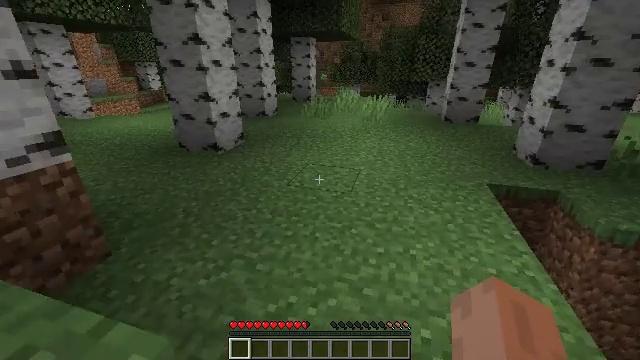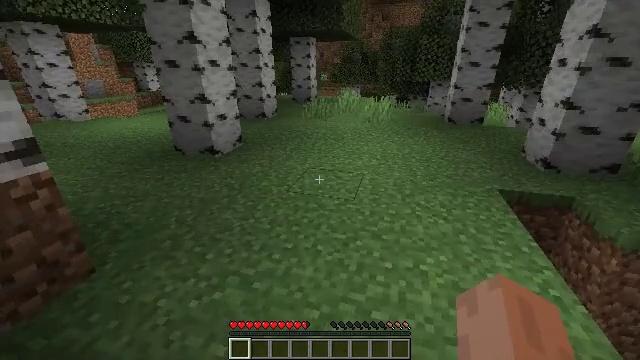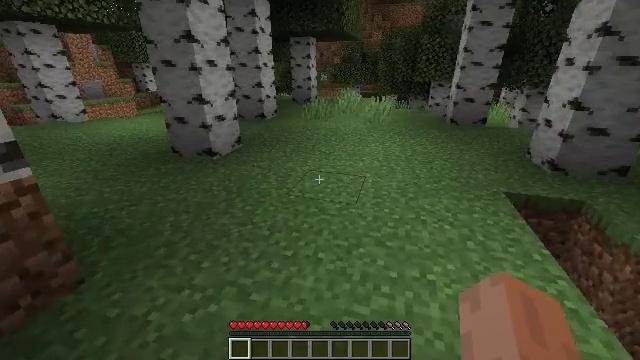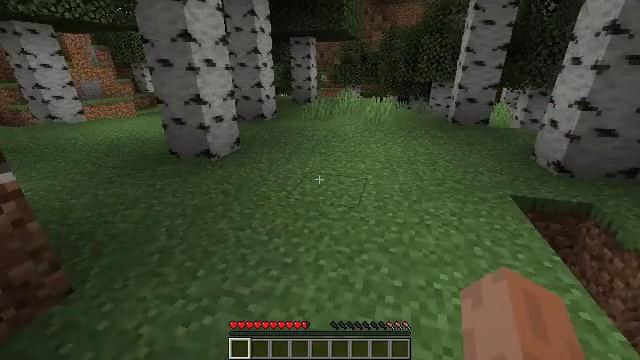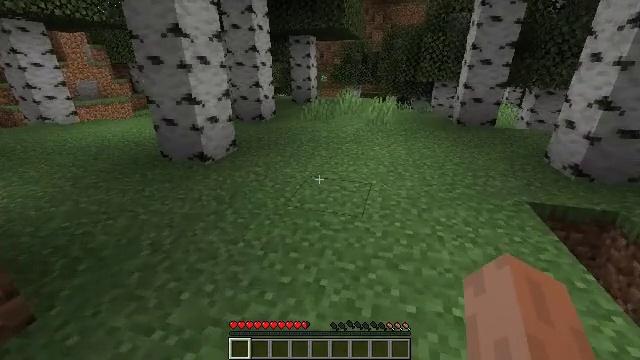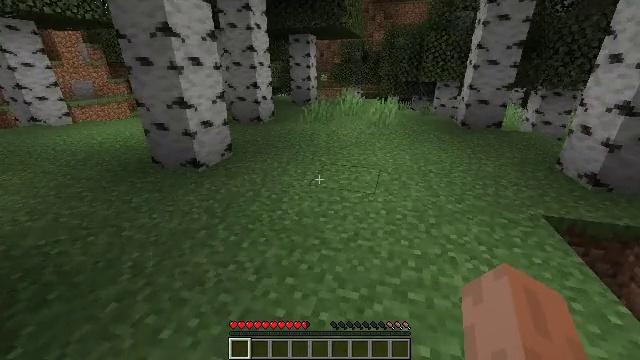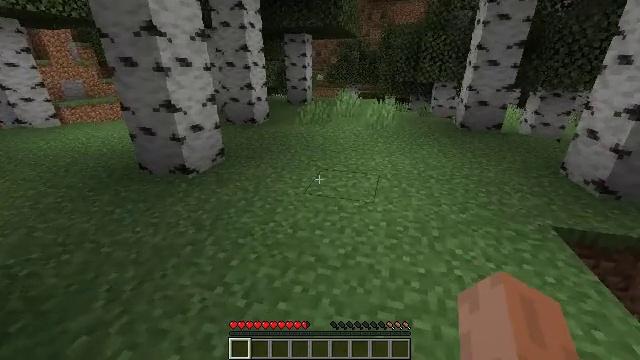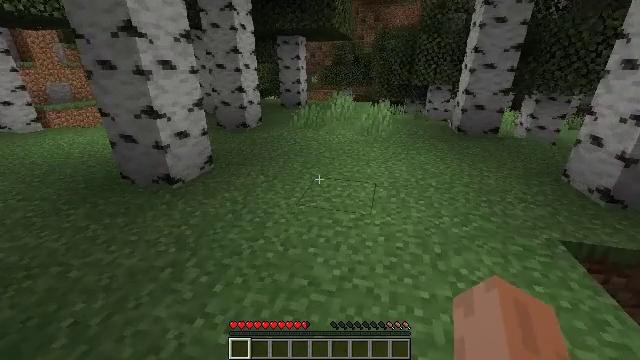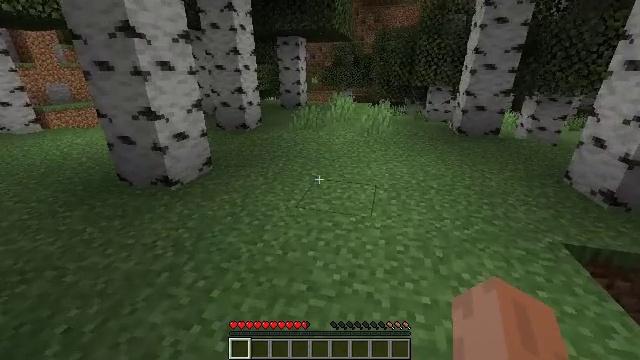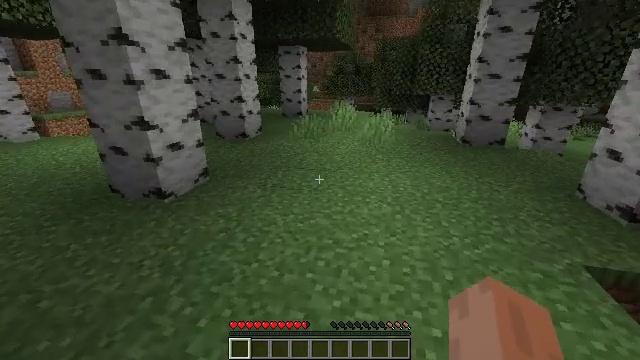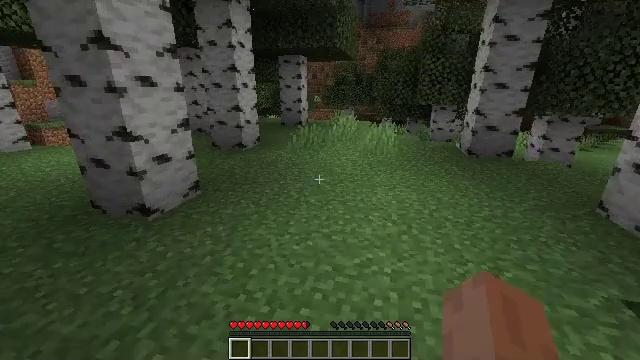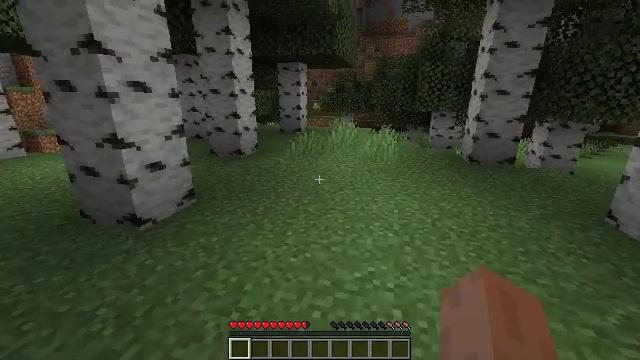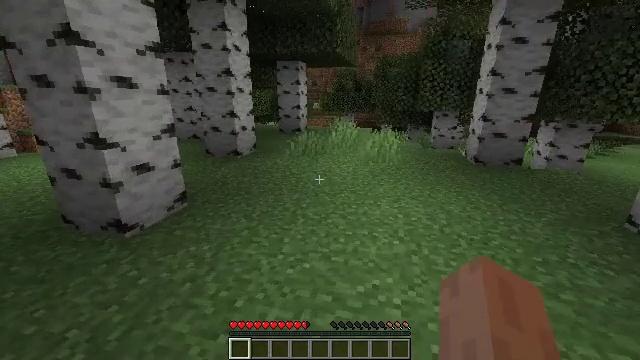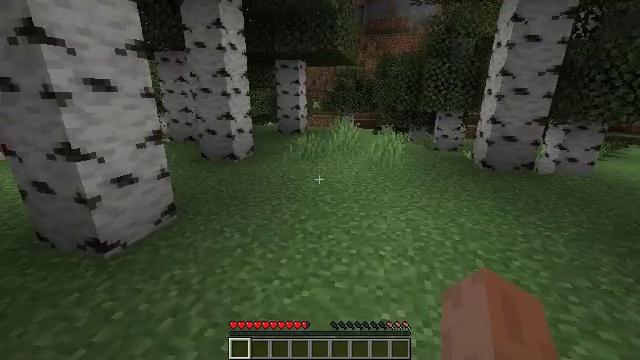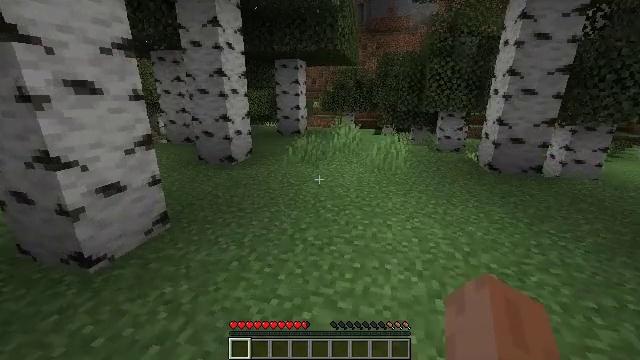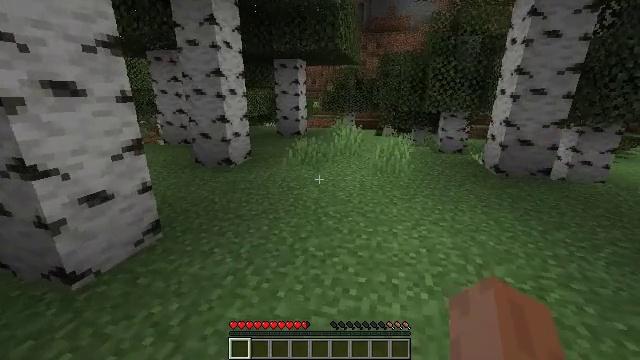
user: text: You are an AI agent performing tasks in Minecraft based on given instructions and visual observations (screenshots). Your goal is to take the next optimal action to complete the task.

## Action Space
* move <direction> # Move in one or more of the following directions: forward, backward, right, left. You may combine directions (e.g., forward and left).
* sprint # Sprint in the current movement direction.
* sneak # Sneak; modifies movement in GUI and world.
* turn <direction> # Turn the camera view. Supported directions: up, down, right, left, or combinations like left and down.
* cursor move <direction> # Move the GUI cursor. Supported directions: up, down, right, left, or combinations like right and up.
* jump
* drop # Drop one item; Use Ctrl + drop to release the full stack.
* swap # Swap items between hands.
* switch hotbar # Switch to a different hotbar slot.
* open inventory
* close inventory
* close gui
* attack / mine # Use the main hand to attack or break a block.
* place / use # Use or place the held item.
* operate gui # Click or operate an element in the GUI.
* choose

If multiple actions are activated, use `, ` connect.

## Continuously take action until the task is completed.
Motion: motion action
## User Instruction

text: Gather the peony by left-clicking.
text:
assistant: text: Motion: move forward
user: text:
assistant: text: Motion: move forward
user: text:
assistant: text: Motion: move forward
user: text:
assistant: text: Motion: move forward
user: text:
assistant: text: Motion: move forward
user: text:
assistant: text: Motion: move forward
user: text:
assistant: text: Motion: move forward, turn right
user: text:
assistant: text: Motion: move forward
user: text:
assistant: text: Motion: move forward, turn up
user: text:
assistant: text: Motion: move forward, turn up
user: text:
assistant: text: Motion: move forward, turn up
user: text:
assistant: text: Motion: move forward
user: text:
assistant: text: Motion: move forward
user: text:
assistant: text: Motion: move forward
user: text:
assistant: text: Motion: move forward
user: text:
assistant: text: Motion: move forward, turn right
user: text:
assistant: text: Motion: move forward, turn right
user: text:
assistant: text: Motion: move forward
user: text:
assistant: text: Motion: move forward
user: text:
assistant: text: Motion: move forward
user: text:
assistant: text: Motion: move forward
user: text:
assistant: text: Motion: move forward
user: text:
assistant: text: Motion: move forward
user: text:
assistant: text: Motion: move forward
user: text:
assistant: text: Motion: move forward
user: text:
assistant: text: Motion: move forward
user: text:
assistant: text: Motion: move forward
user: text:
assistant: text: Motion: move forward, turn left
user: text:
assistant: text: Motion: move forward, turn left
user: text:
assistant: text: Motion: move forward, turn left